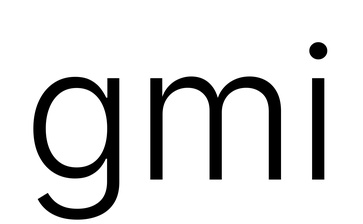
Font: Inter_Light